Question: I'm writing procedure that rewrites bitmap to array on XE7. I wrote this piece of code:
'''
PROCEDURE BitmapToArray(var inBitmap : TBitMap;
var outArray : TIntegerDynArray_2D);
var
x : integer;
y : integer;
P : PByteArray;
begin
SetLength(outArray,0,0);
SetLength(outArray, inBitmap.Height, inBitmap.Width);
for y := 0 to inBitmap.Height-1 do
begin
P := inBitmap.ScanLine[y];
for x := 0 to inBitmap.Width-1 do
begin
outArray[y,x]:=P[x];
end;
end;
end;
'''
But it doesn't work, array is filled with zeros.
Bitmap:

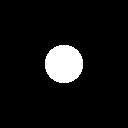
Answer: In the comments you said:
> I've recompiled the code and It's better, it scans .bmp but return inverse values of pixels 0 - white, 255-black.
That's because an 8bpp bitmap uses a palette to identify colours. And in your palette, '0' identifies white, and '255' identifies black. That much can be deduced from the evidence that you present. However, it is also evident when you inspect the colour table in the .bmp file.
A palette is a table of colours. The table has 256 entries. Each pixel in the bitmap is an index into the table.
If you want to get the RGB colour for each pixel, you need to read the palette color table first, and then use the 'Scanline' values as indexes into that table.